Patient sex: F
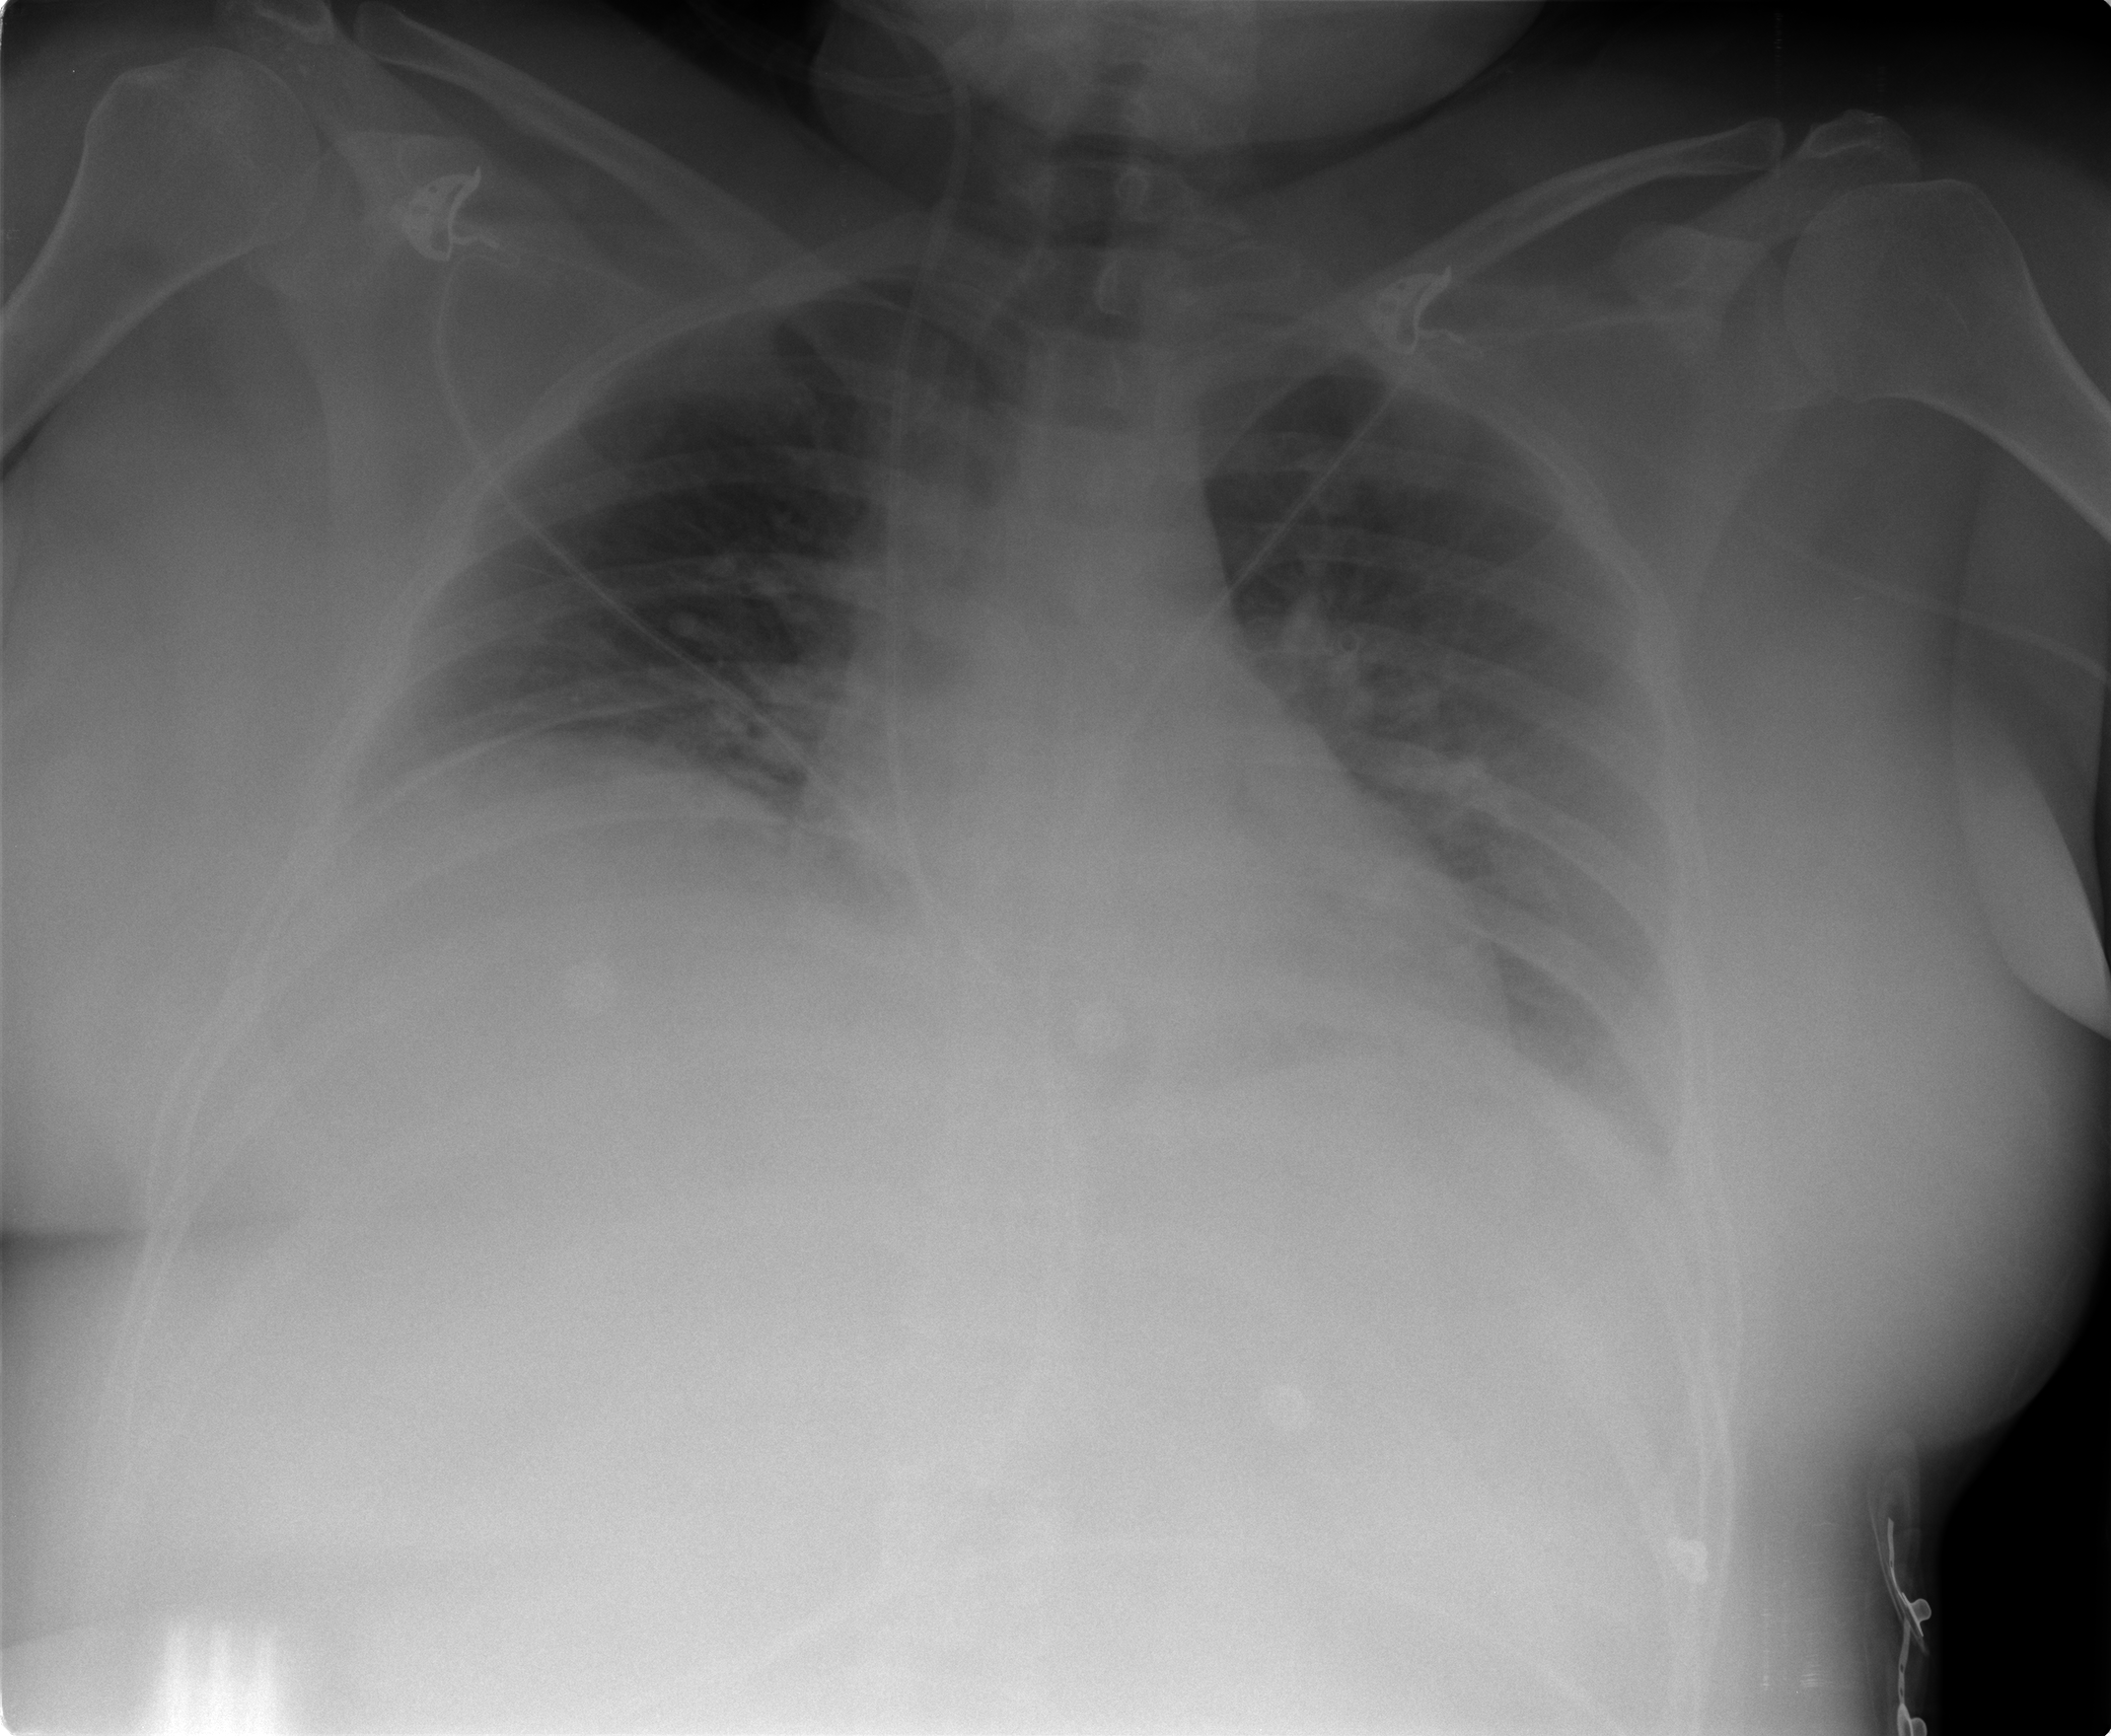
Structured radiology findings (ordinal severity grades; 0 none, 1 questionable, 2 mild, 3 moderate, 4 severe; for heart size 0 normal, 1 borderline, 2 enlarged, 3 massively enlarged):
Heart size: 0
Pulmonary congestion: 0
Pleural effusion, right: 1
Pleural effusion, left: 1
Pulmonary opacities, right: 0
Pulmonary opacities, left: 0
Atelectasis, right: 2
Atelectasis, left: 1